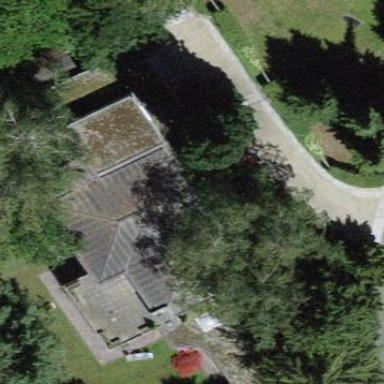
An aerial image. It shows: Simple and straightforward house.